Question: I am trying to create a trigger in 'mysql' that will populate a new table (customers) when another table (wp_usermeta) is populated. I know this can be bad design, but I'm in a situation where the 'wp_usermeta' won't always be populated, and I need to make sure that 'customers' always has the data I need.
To do this, I figured that creating a trigger would be the best way to accomplish this, but it isn't working, at all.
Here is what I have:
'''
CREATE TRIGGER 'update_customers' AFTER INSERT ON 'wp_usermeta'
FOR EACH
ROW BEGIN
INSERT INTO test_customers
SET test_customers.first_name = new.meta_value;
END
'''
I did this just to try and copy the 'wp_usermeta' data over to the 'customer' table, but that didn't work. The trigger was accepted by 'mysql' but nothing happened when I added data to the 'wp_usermeta' table.
One of the problems I'm having with this, is that I only want things like first name, last name, address, etc., to be populated into the 'customers' database. The 'wp_usermeta' table looks like this:

As you can see, the table is set up with key/value pairs. So the issue I'm having is getting the 'wp_usermeta.first_name' to transfer to the 'customers.first_name'.
I don't have much experience with this type of thing, or databases in general.
Here is another query that I tried:
'''
TRIGGER 'update_customers' AFTER INSERT ON 'wp_usermeta'
FOR EACH
ROW BEGIN
INSERT INTO test_customers SET test_customers.first_name = wp_usermeta.meta_value WHERE wp_usermeta.meta_key == first_name;
END
'''
But that didn't work either. If someone could explain how to determine if the 'meta_key' equals 'first_name' to then apply the corresponding 'wp_usermeta.meta_value' value to the 'customers.first_name' table, that would be great.
I'm also open to suggestions if a trigger isn't the best way to accomplish what I'm trying to do.
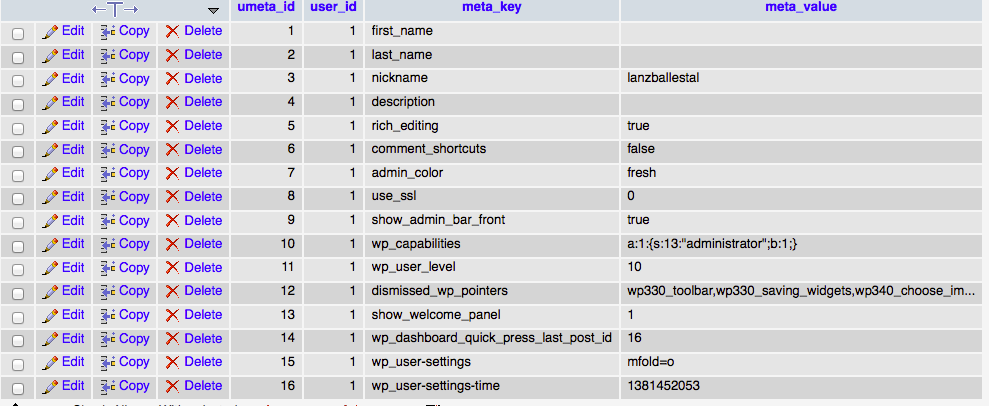
Answer: Try something like this:
'''
CREATE TRIGGER 'update_customers' AFTER INSERT ON 'wp_usermeta'
FOR EACH ROW
BEGIN
IF NEW.meta_key = 'first_name' AND NEW.meta_value IS NOT NULL THEN
INSERT INTO test_customers(first_name) Values(NEW.meta_value);
END IF;
END;
'''
<URL>